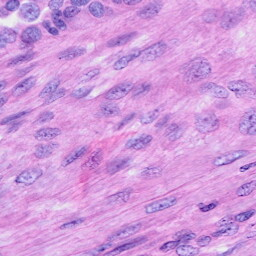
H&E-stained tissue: Ovarian